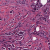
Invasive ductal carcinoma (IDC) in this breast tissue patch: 1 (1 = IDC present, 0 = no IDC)